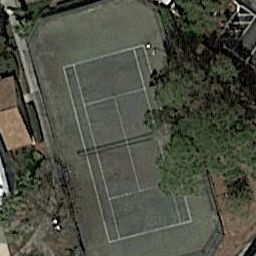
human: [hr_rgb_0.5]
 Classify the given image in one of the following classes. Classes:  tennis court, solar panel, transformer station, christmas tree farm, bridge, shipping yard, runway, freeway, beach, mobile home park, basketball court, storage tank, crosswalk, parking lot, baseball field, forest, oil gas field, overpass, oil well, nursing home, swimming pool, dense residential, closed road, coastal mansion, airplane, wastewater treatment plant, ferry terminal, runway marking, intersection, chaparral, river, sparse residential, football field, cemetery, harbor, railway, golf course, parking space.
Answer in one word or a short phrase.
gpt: tennis court